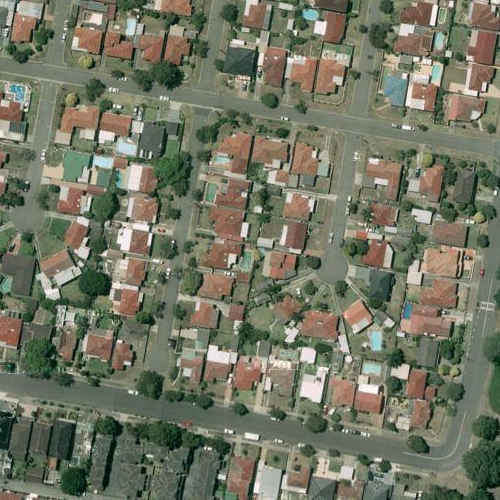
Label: sydney